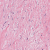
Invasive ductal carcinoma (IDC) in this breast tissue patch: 0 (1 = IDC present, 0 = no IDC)